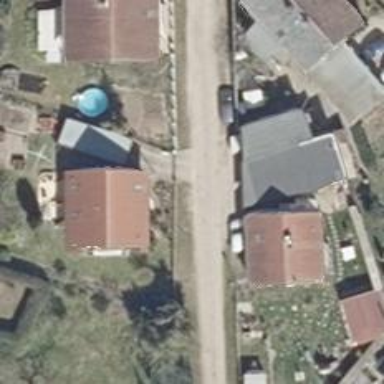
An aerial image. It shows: Residential road.